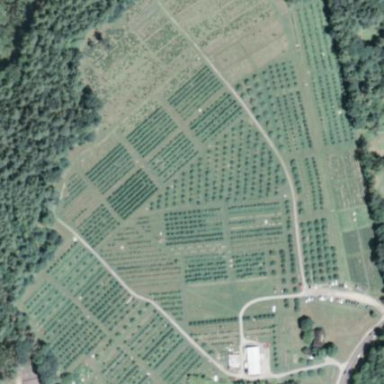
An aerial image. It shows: Orchard.